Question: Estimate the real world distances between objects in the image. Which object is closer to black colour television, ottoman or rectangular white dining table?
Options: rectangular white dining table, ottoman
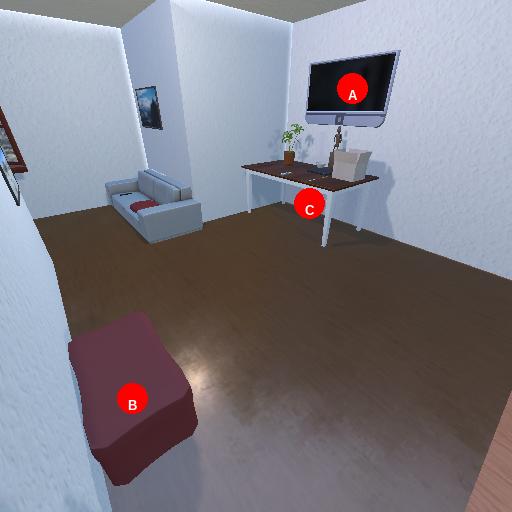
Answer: rectangular white dining table